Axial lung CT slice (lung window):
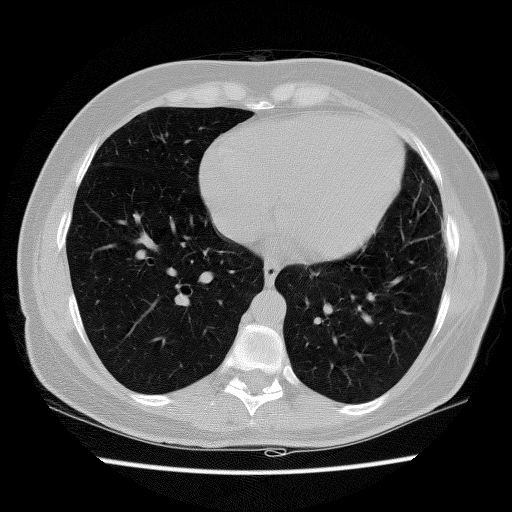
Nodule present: no